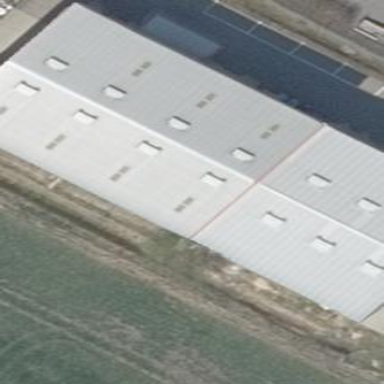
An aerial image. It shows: Industrial building.